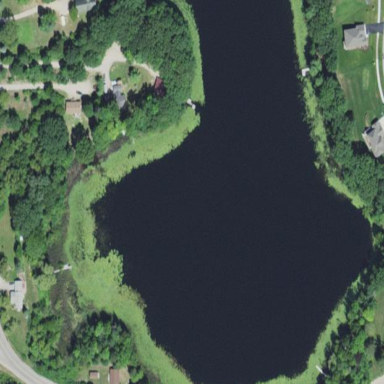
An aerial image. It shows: Serene lake.